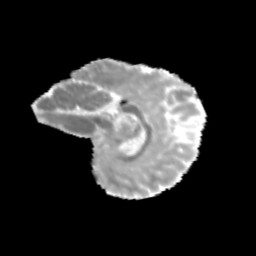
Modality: MD
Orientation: sagittal
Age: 12
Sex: male
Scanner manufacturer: siemens
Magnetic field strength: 3 T
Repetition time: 3.8 s
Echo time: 0.07 s